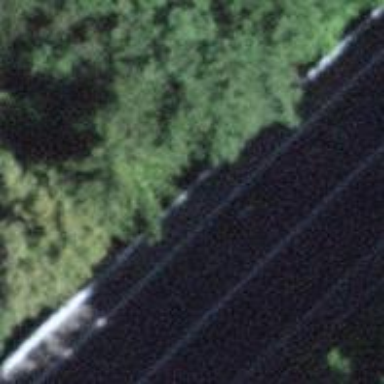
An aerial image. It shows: Asphalt road classified as trunk highway.